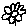
Label: flower